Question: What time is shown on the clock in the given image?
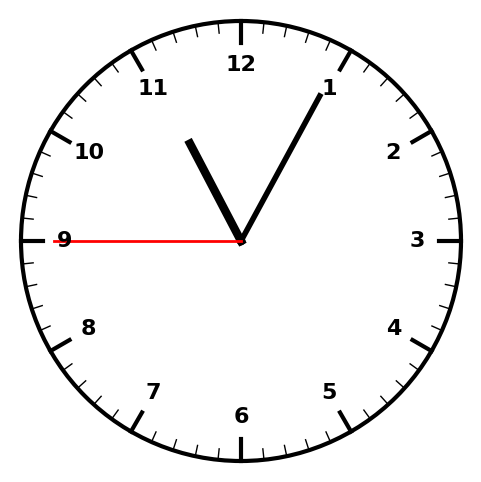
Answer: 11:04:45